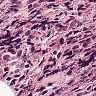
Metastatic tissue present: no